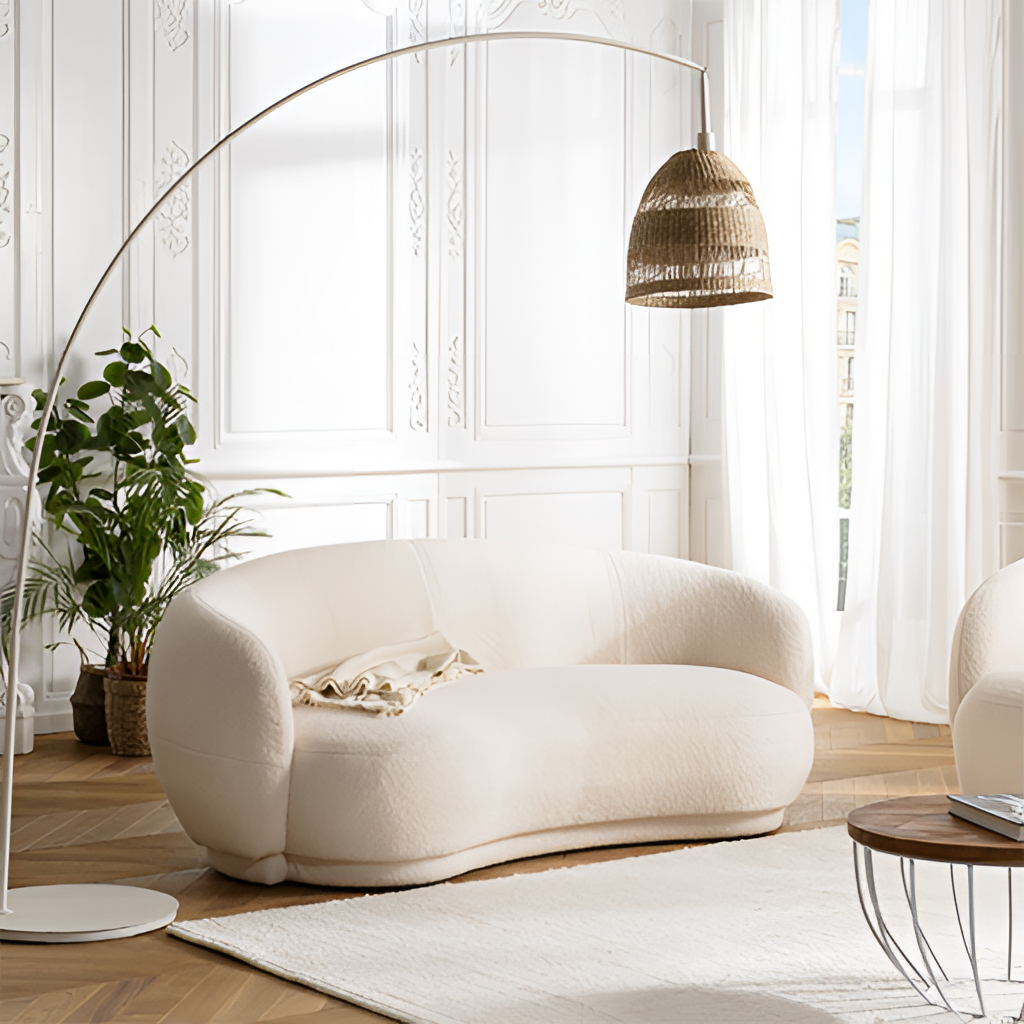
fabric sofa, living room, brown wood flooring, with herringbone pattern, contemporary, wood wallpaper, with panel pattern